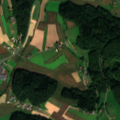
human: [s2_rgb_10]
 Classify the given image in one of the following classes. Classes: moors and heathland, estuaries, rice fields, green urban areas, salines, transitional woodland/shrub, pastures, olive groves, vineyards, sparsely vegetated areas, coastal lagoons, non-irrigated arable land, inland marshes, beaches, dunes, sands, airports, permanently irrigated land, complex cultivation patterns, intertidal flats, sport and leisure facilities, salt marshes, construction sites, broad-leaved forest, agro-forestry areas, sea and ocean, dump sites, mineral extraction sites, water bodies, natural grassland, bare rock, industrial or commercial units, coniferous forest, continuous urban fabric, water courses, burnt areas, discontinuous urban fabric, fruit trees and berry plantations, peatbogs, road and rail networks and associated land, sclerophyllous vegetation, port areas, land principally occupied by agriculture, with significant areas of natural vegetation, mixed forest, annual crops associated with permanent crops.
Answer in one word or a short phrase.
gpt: non-irrigated arable land, complex cultivation patterns, broad-leaved forest